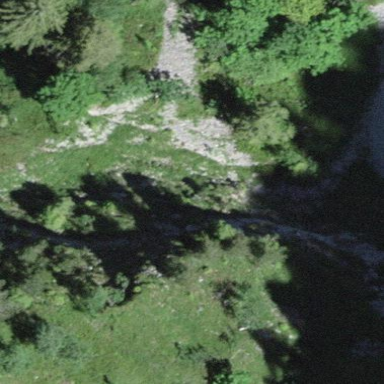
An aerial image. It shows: Natural scree.